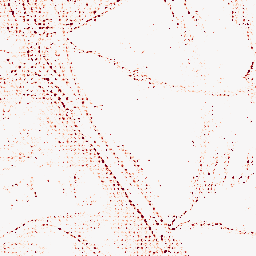
Category: morphological
Decomposition family: morphological_square
Decomposition parameters: operation: opening
size: 3
Upsampling method: sinc_hamming
Upsampling parameters: scale: 8
kernel_size: 4
Upsampling scale: 8